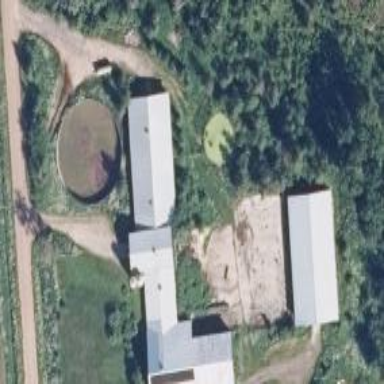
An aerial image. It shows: Cowshed building.